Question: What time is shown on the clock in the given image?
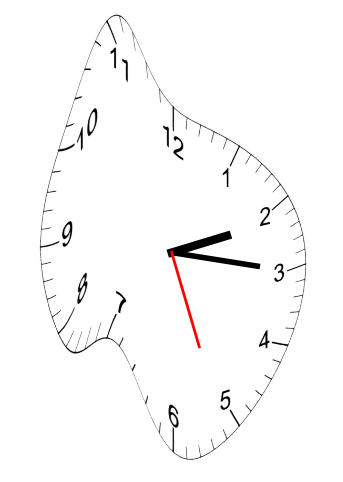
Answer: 02:15:26